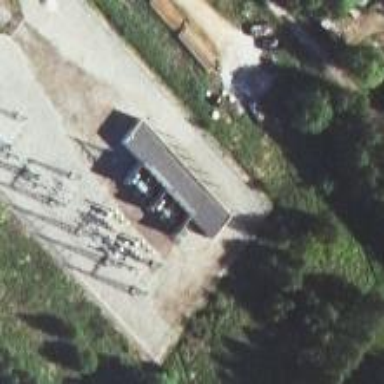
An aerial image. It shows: Distribution-level power substation.